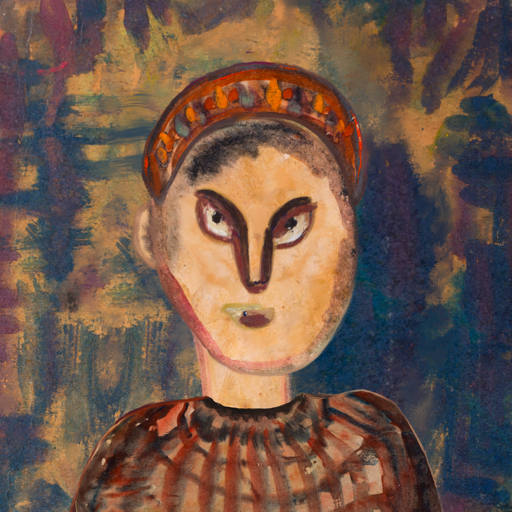
Background: InTheSun, Head And Neck Front: Childish, Face Front: After_Raid, Bust: Orphan, Hair Front: Blank, Head Accessory: Hypocrite, Second Necklace: Blank, Necklace: In_The_Sun, Baby: Blank